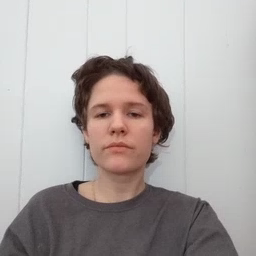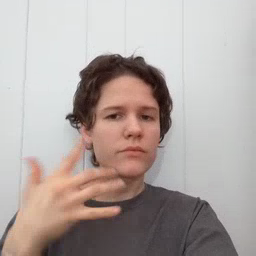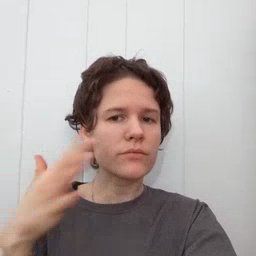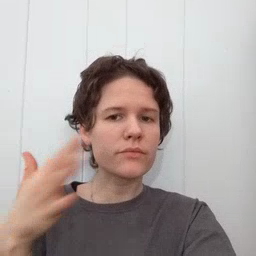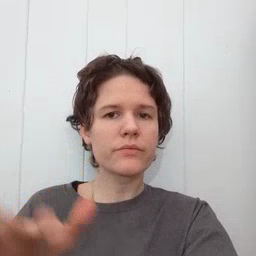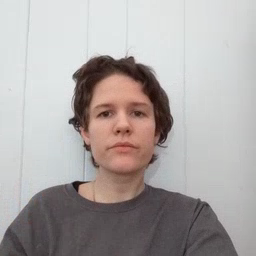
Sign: noisy